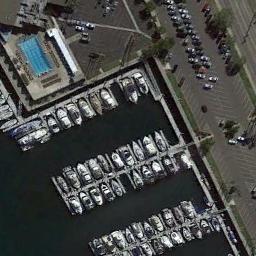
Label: harbor